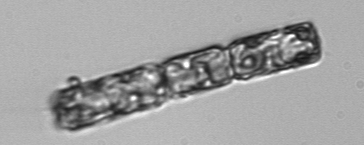
Label: Guinardia_delicatula